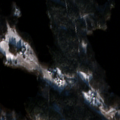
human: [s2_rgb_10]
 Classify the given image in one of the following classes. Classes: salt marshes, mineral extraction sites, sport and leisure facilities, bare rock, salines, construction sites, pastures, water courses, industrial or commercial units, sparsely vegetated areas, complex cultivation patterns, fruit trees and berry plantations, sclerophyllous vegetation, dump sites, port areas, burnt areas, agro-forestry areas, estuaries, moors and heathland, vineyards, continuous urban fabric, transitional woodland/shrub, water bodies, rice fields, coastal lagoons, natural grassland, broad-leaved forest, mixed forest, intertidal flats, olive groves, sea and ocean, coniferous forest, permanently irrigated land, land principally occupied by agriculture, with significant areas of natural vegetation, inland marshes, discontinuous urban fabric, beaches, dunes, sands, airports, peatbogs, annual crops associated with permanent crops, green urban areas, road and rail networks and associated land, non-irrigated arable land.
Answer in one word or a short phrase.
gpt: land principally occupied by agriculture, with significant areas of natural vegetation, broad-leaved forest, coniferous forest, mixed forest, water bodies